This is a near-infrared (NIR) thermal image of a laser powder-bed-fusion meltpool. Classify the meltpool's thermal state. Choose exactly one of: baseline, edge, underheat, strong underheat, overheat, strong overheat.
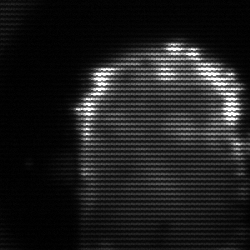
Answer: baseline